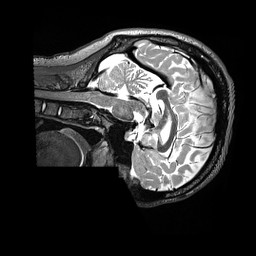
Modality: T2w
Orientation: sagittal
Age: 22
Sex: male
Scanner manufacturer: siemens
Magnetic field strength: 3 T
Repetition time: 3.2 s
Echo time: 0.564 s